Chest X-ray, PA view. Patient: 48 years old, sex M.
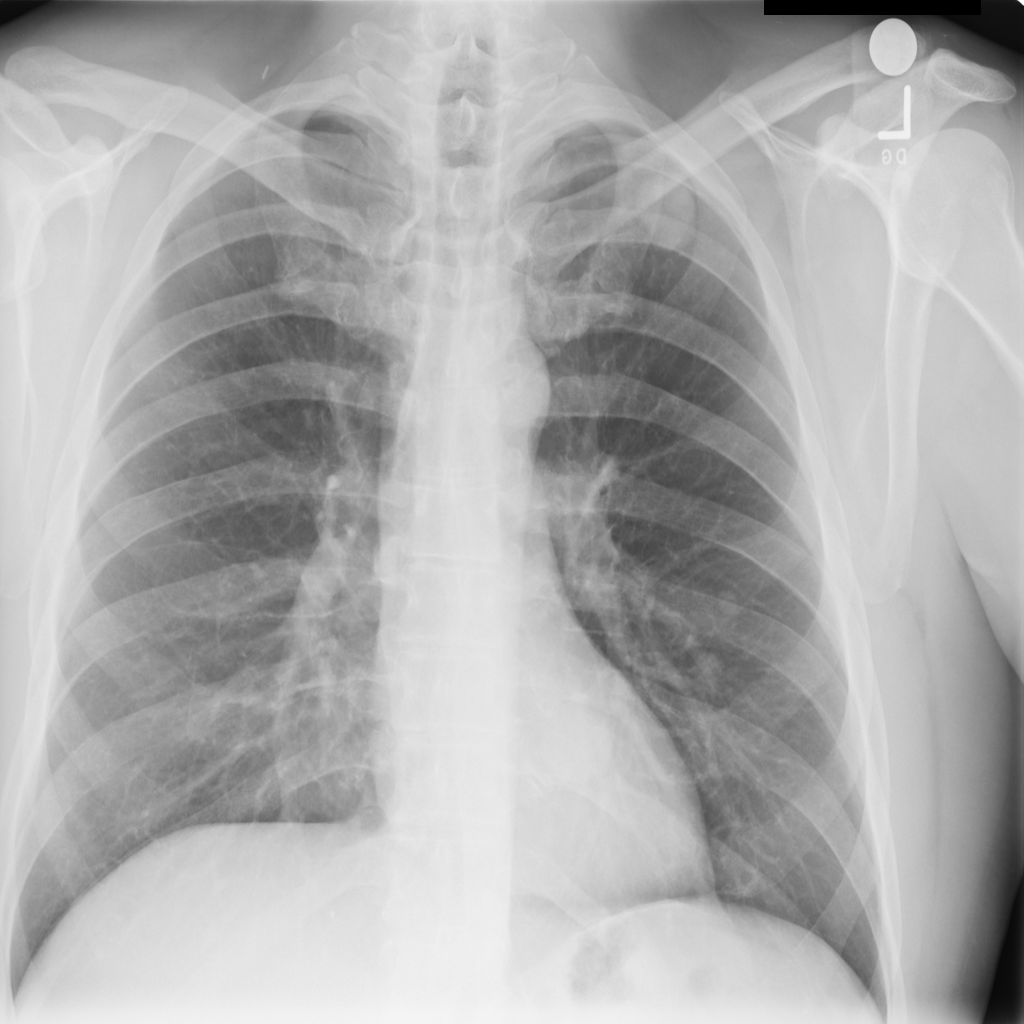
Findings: Mass, Nodule